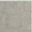
Piece: xx